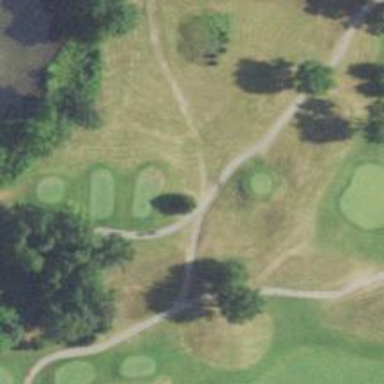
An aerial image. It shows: Path used for both walking and golf.